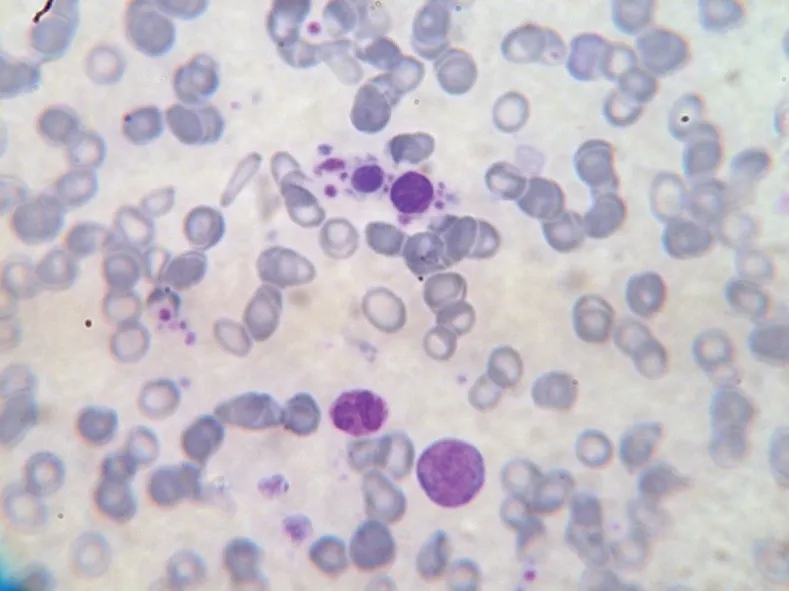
Abnormal, large platelets.
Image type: pathology (h&e)